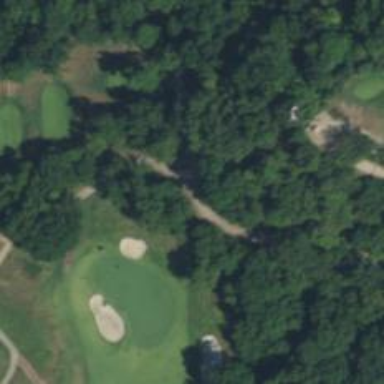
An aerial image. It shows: Pathway for golfing.